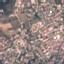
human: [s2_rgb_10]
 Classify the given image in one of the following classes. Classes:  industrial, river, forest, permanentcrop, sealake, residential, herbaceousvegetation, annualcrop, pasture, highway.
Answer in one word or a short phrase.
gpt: Residential